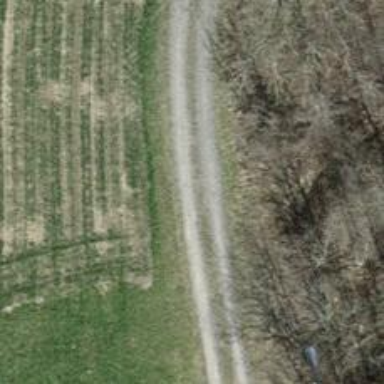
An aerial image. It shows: Gravel track with grade 2 tracktype.